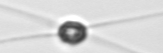
Label: Chaetoceros_danicus